Aerial crown-view tile of a tropical tree (Barro Colorado Island, Panama), acquired 20250317:
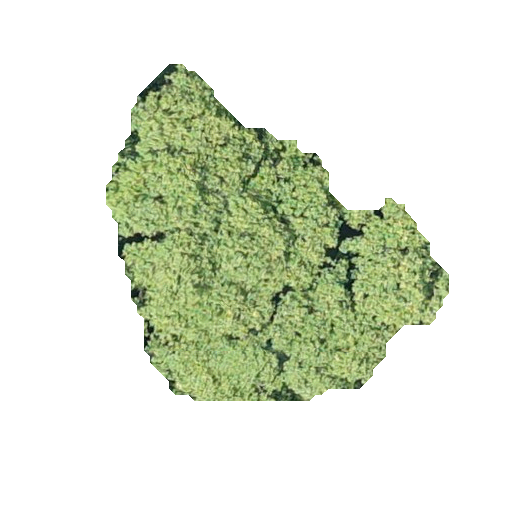
Species: Hieronyma alchorneoides
GBIF accepted scientific name: Hieronyma alchorneoides
Crown area: 106.539 m²